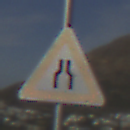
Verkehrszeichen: VerengteFahrbahn
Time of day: MorningAfternoon
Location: Outdoor (RoadRail)
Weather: PartlyCloudy
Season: NotSpecified
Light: Natural